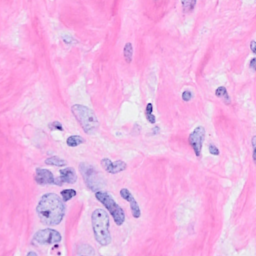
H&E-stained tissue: Breast